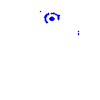
Particle: electron